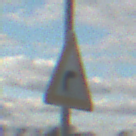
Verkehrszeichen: KurveRechts
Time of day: SunriseSunset
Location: Outdoor (RoadRail)
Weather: PartlyCloudy
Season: NotSpecified
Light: Natural